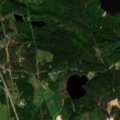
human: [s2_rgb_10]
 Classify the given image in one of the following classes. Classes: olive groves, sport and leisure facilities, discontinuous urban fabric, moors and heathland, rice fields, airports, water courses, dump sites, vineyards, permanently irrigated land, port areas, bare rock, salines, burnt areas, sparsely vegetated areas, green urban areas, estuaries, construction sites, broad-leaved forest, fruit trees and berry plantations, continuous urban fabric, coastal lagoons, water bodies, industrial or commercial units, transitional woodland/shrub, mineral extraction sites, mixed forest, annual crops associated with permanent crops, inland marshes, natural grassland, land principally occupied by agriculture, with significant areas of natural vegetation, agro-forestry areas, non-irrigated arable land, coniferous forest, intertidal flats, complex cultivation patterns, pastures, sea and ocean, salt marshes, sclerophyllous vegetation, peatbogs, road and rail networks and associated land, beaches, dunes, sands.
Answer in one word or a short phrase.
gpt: land principally occupied by agriculture, with significant areas of natural vegetation, coniferous forest, mixed forest, transitional woodland/shrub